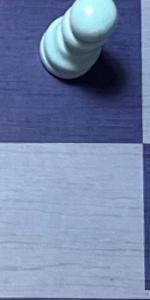
Label: Empty